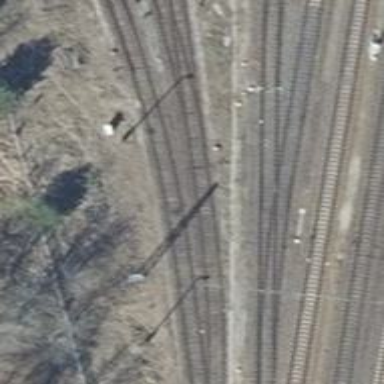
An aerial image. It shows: Railway switch.